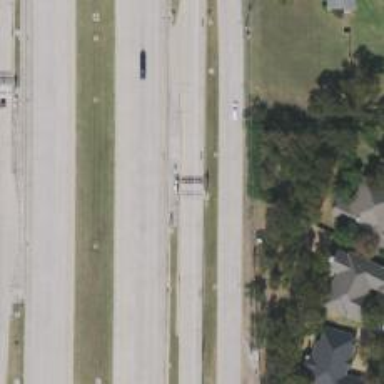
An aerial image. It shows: Toll gantry on the road.